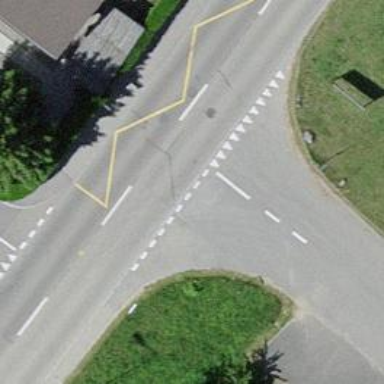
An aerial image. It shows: Road with "give way" sign.